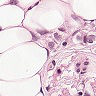
Metastatic tissue present: yes